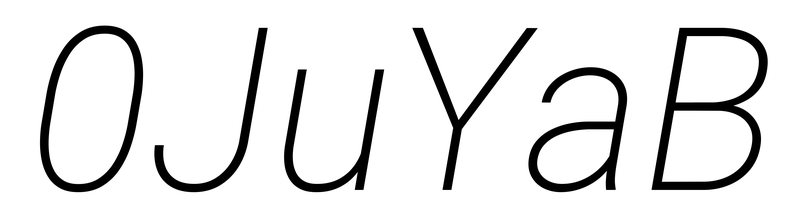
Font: Roboto-Italic_ExtraLight_Italic